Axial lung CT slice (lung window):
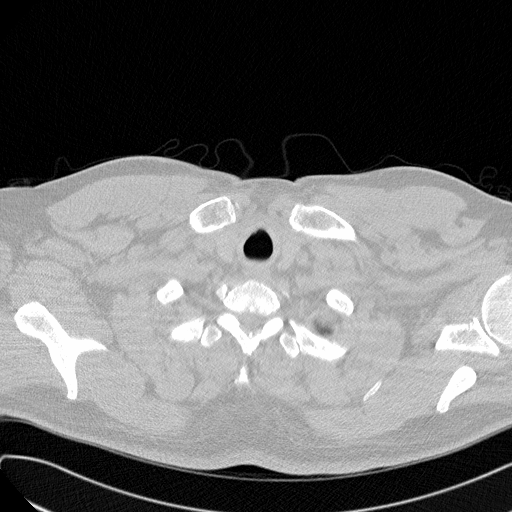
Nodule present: no